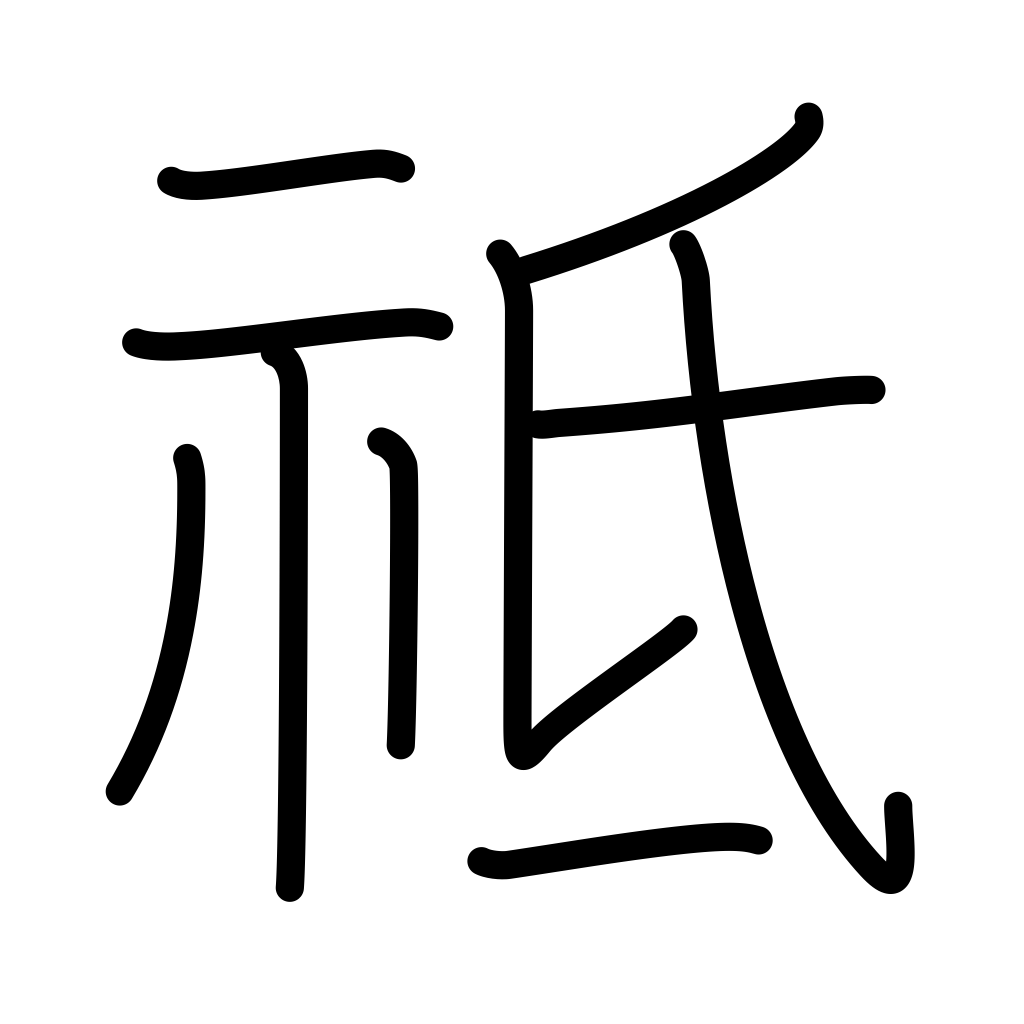
Meaning: respectful